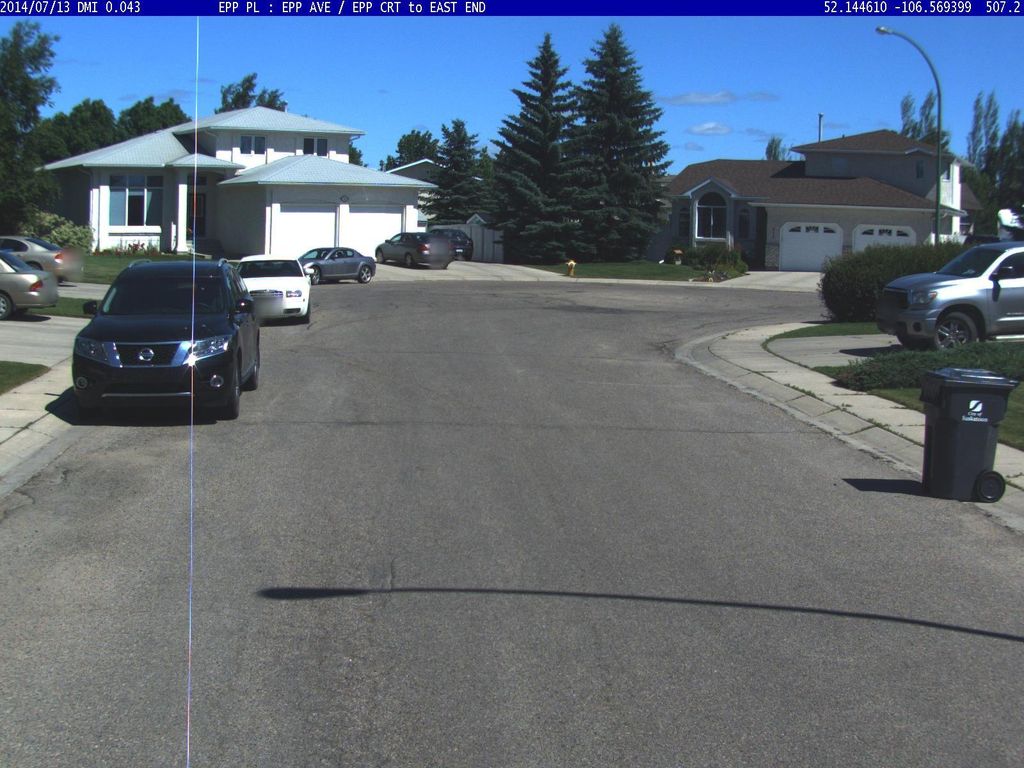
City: saskatoon